Field crop: tomato
Growth stage: 1
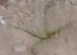
Species: cyperus